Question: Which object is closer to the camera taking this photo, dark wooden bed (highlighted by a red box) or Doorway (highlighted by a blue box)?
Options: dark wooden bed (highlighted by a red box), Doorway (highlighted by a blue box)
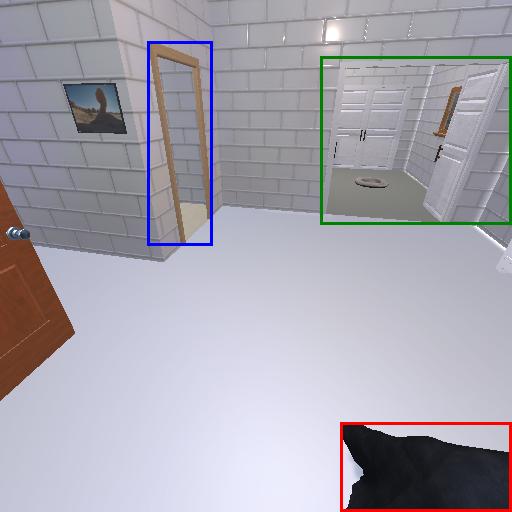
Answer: dark wooden bed (highlighted by a red box)